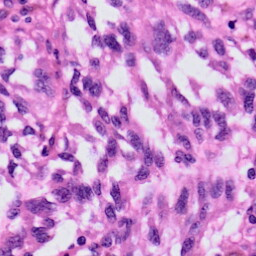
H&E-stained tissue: Skin